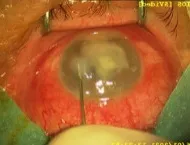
Intrastromal voriconazole application.
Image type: medical_photograph (other_medical_photograph)